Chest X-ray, PA view. Patient: 63 years old, sex M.
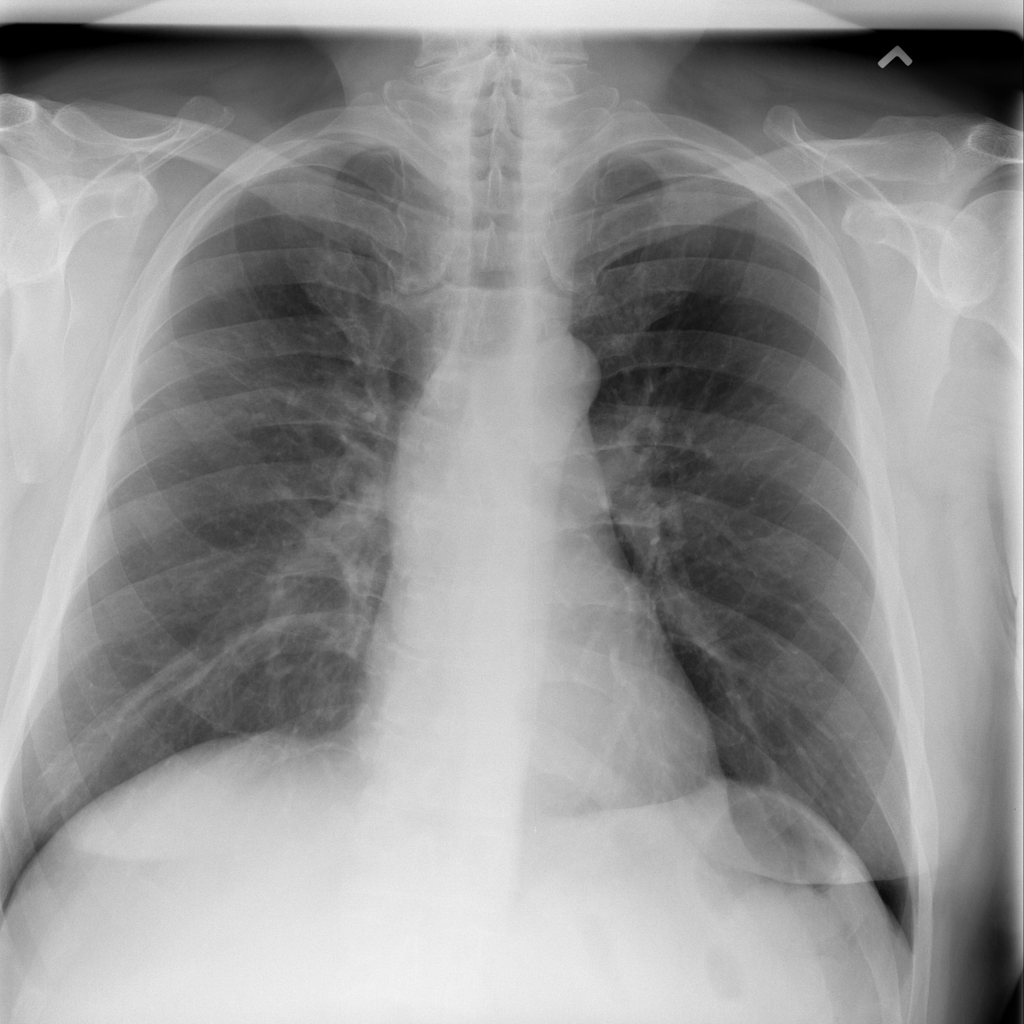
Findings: No Finding